Question: How does the table view appear with rounded corners (as shown below)?
I would appreciate any sample code or may be some tutorial for having the table look rounded in the corners. Each section title also appears different from the conventional way..

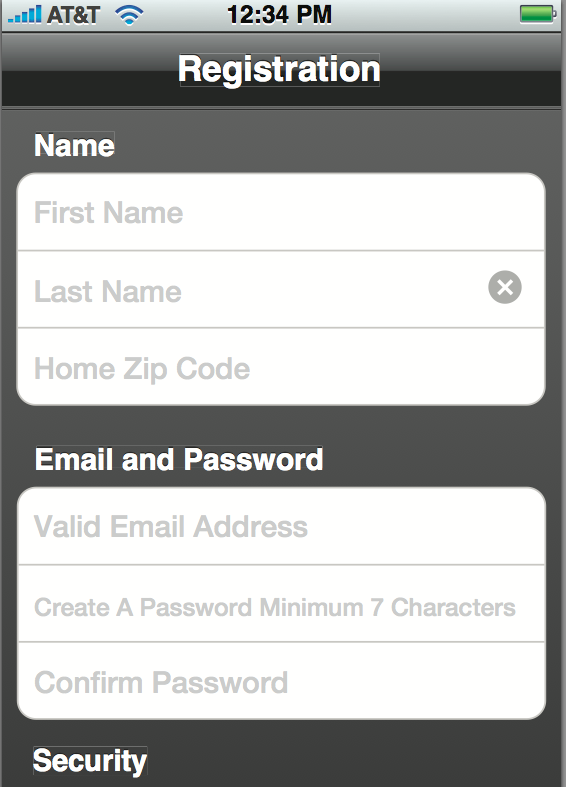
Answer: It is a UITableViewStyleGrouped you can initialize it with:
'''
- (id)initWithFrame:(CGRect)frame style:UITableViewStyleGrouped
'''